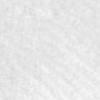
Label: no_change